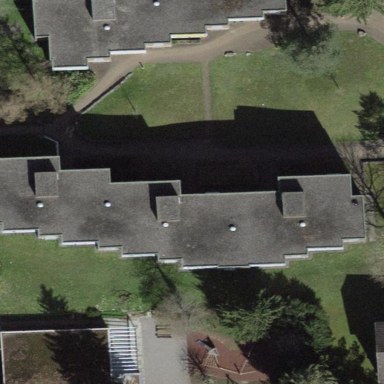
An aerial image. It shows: Building with flat roof.